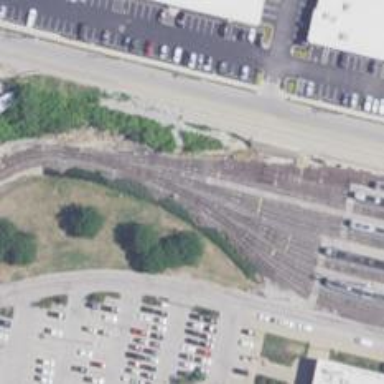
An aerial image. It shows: Light rail yard with electrified contact lines.